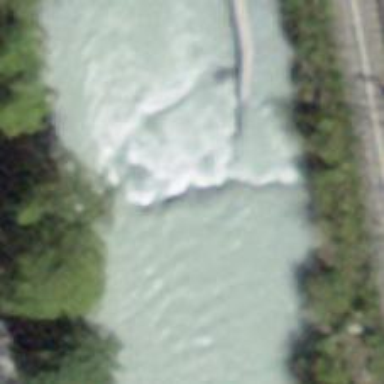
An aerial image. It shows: Weir in waterway.